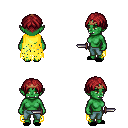
a pixel art fantasy rpg character, female body template, orc, green skin, yellow tattered cape, teal pants, brunette parted hairstyle, bronze tiara, black slippers, dagger, four views (front, back, left, right), 2x2 character sprite sheet, small pixel art, hard edges, no anti-aliasing